Field crop: maize
Growth stage: 1
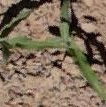
Species: maize